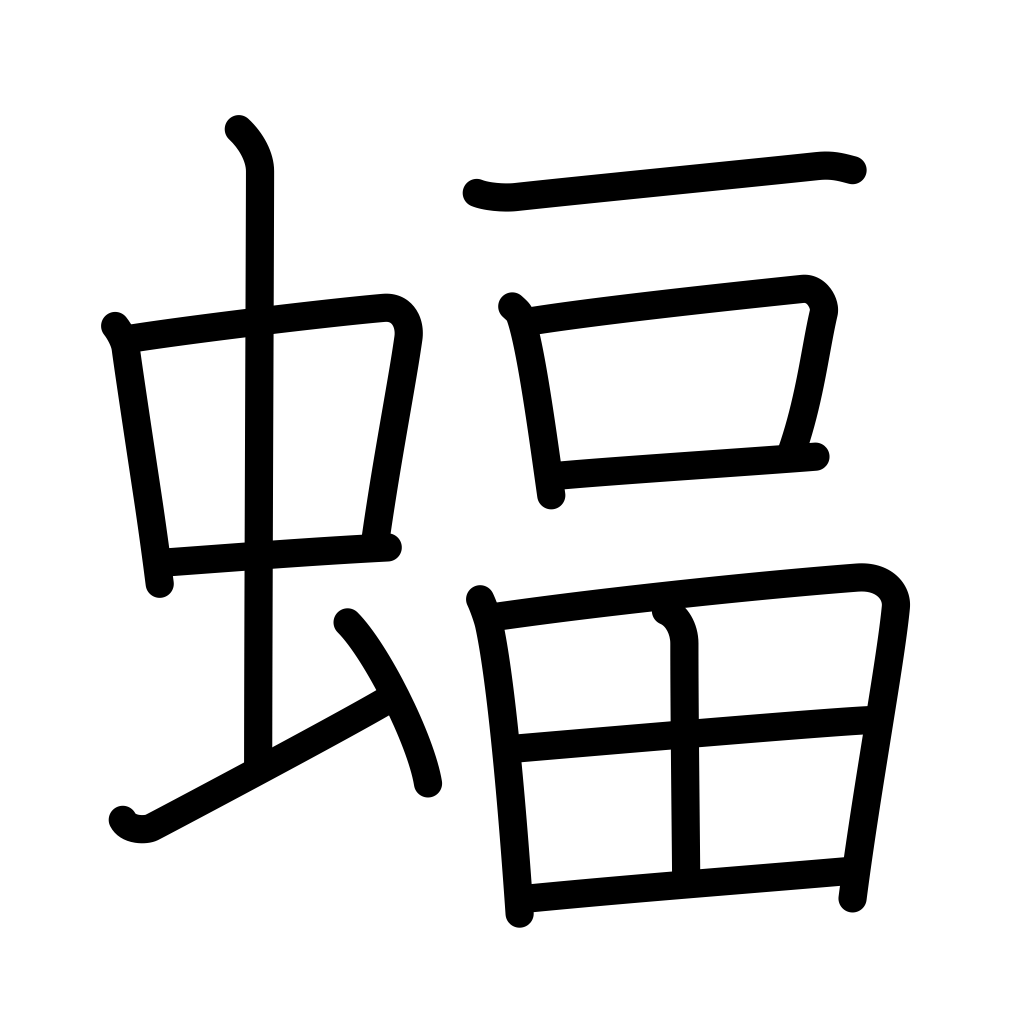
Meaning: bat